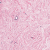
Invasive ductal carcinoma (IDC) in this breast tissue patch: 0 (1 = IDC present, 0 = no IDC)